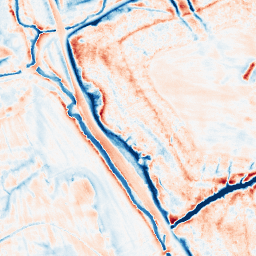
Category: edge_preserving
Decomposition family: anisotropic_diffusion
Decomposition parameters: iterations: 50
kappa: 100
gamma: 0.2
Upsampling method: regularized
Upsampling parameters: scale: 2
lambda_reg: 0.01
Upsampling scale: 2